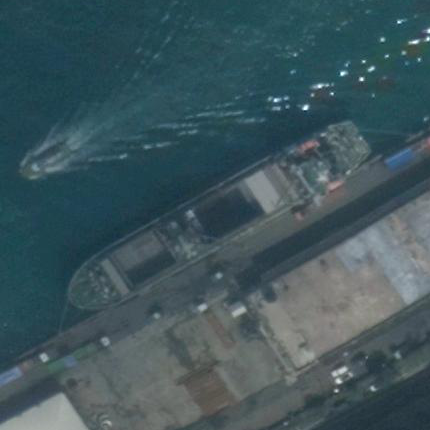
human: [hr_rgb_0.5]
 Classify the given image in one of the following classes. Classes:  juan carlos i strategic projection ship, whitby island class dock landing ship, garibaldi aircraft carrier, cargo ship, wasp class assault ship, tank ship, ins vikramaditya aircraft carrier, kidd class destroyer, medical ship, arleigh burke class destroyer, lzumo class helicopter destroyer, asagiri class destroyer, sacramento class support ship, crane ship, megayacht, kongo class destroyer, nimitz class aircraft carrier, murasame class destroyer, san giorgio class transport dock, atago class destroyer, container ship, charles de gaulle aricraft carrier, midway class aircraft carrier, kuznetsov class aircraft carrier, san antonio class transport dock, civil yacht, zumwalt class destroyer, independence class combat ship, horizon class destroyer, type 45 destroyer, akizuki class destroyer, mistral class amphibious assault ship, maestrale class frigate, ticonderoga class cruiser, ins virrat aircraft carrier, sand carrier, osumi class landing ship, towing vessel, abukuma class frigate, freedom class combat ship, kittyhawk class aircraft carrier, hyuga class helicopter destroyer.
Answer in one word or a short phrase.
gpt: Cargo ship